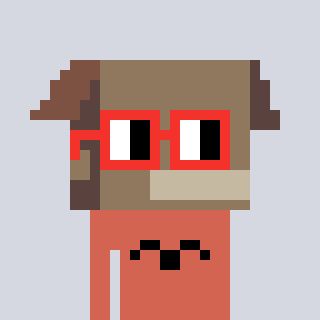
a pixel art character with square red glasses, a box-shaped head and a peachy-colored body on a cool background